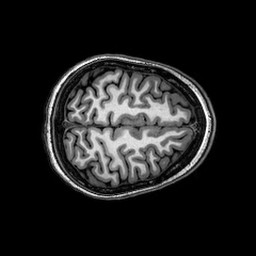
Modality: T1w
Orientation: axial
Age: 19
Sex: female